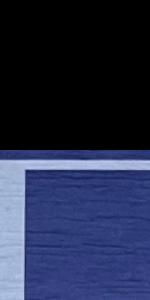
Label: Empty